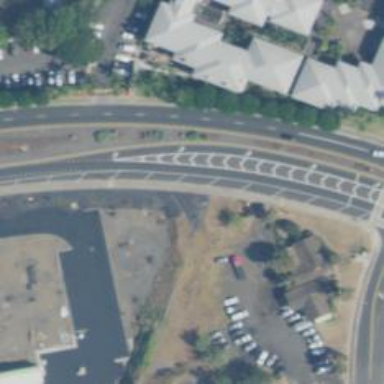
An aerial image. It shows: Secondary link road.